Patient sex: M
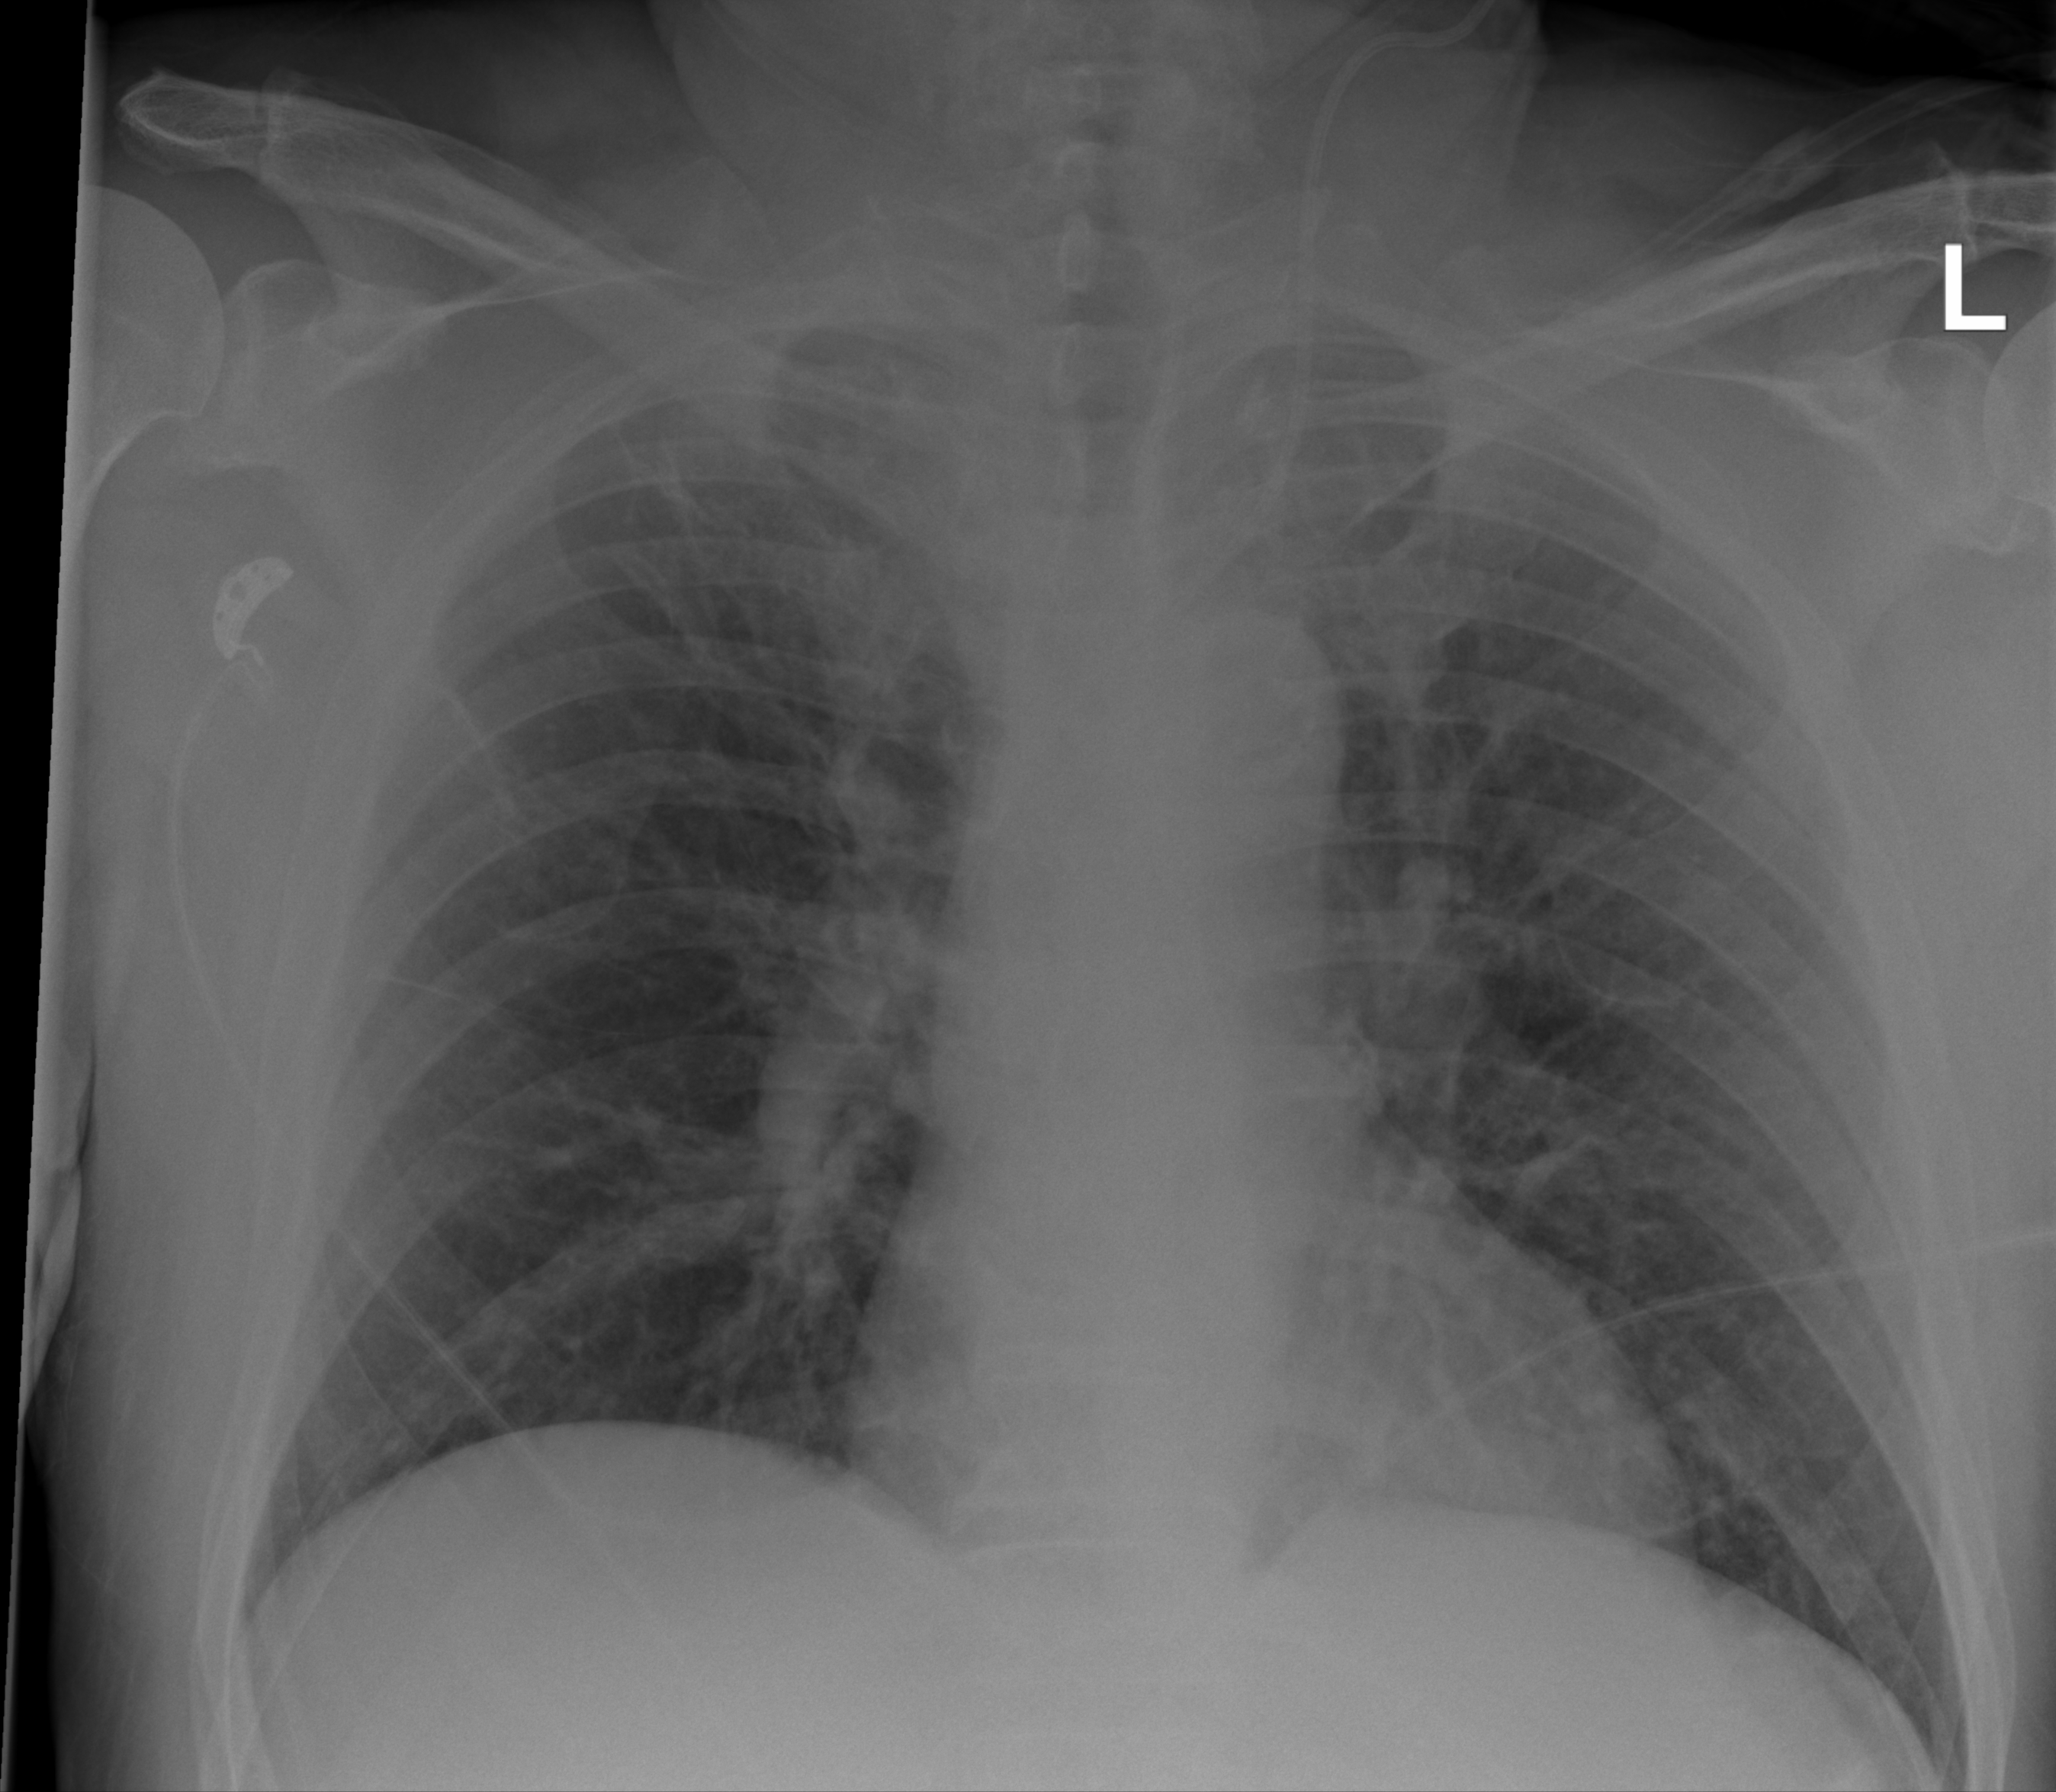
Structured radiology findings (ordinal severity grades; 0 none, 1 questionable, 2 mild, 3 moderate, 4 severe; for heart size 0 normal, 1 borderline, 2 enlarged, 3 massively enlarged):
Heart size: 0
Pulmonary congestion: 2
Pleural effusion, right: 0
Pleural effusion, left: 0
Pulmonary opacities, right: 2
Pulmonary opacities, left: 0
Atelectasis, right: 2
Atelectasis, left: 2